Question: I'm developing my first app, and have got everything working except I have discovered a display issue on iPad, where the separator of a cell is limited in width (see screenshot)

I've tried everything that I can find on how to set the margins to 0, etc,
including:
'''
override func tableView(_ tableView: UITableView, cellForRowAt indexPath: IndexPath) -> UITableViewCell {
let myCell = tableView.dequeueReusableCell(withIdentifier: "cellId", for: indexPath) as! MyCell
myCell.preservesSuperviewLayoutMargins = false
myCell.separatorInset = UIEdgeInsets.zero
myCell.layoutMargins = UIEdgeInsets.zero
return myCell
}
'''
I'm not using storyboard and I am doing it programmatically,
Any ideas would be appreciated,
Thanks
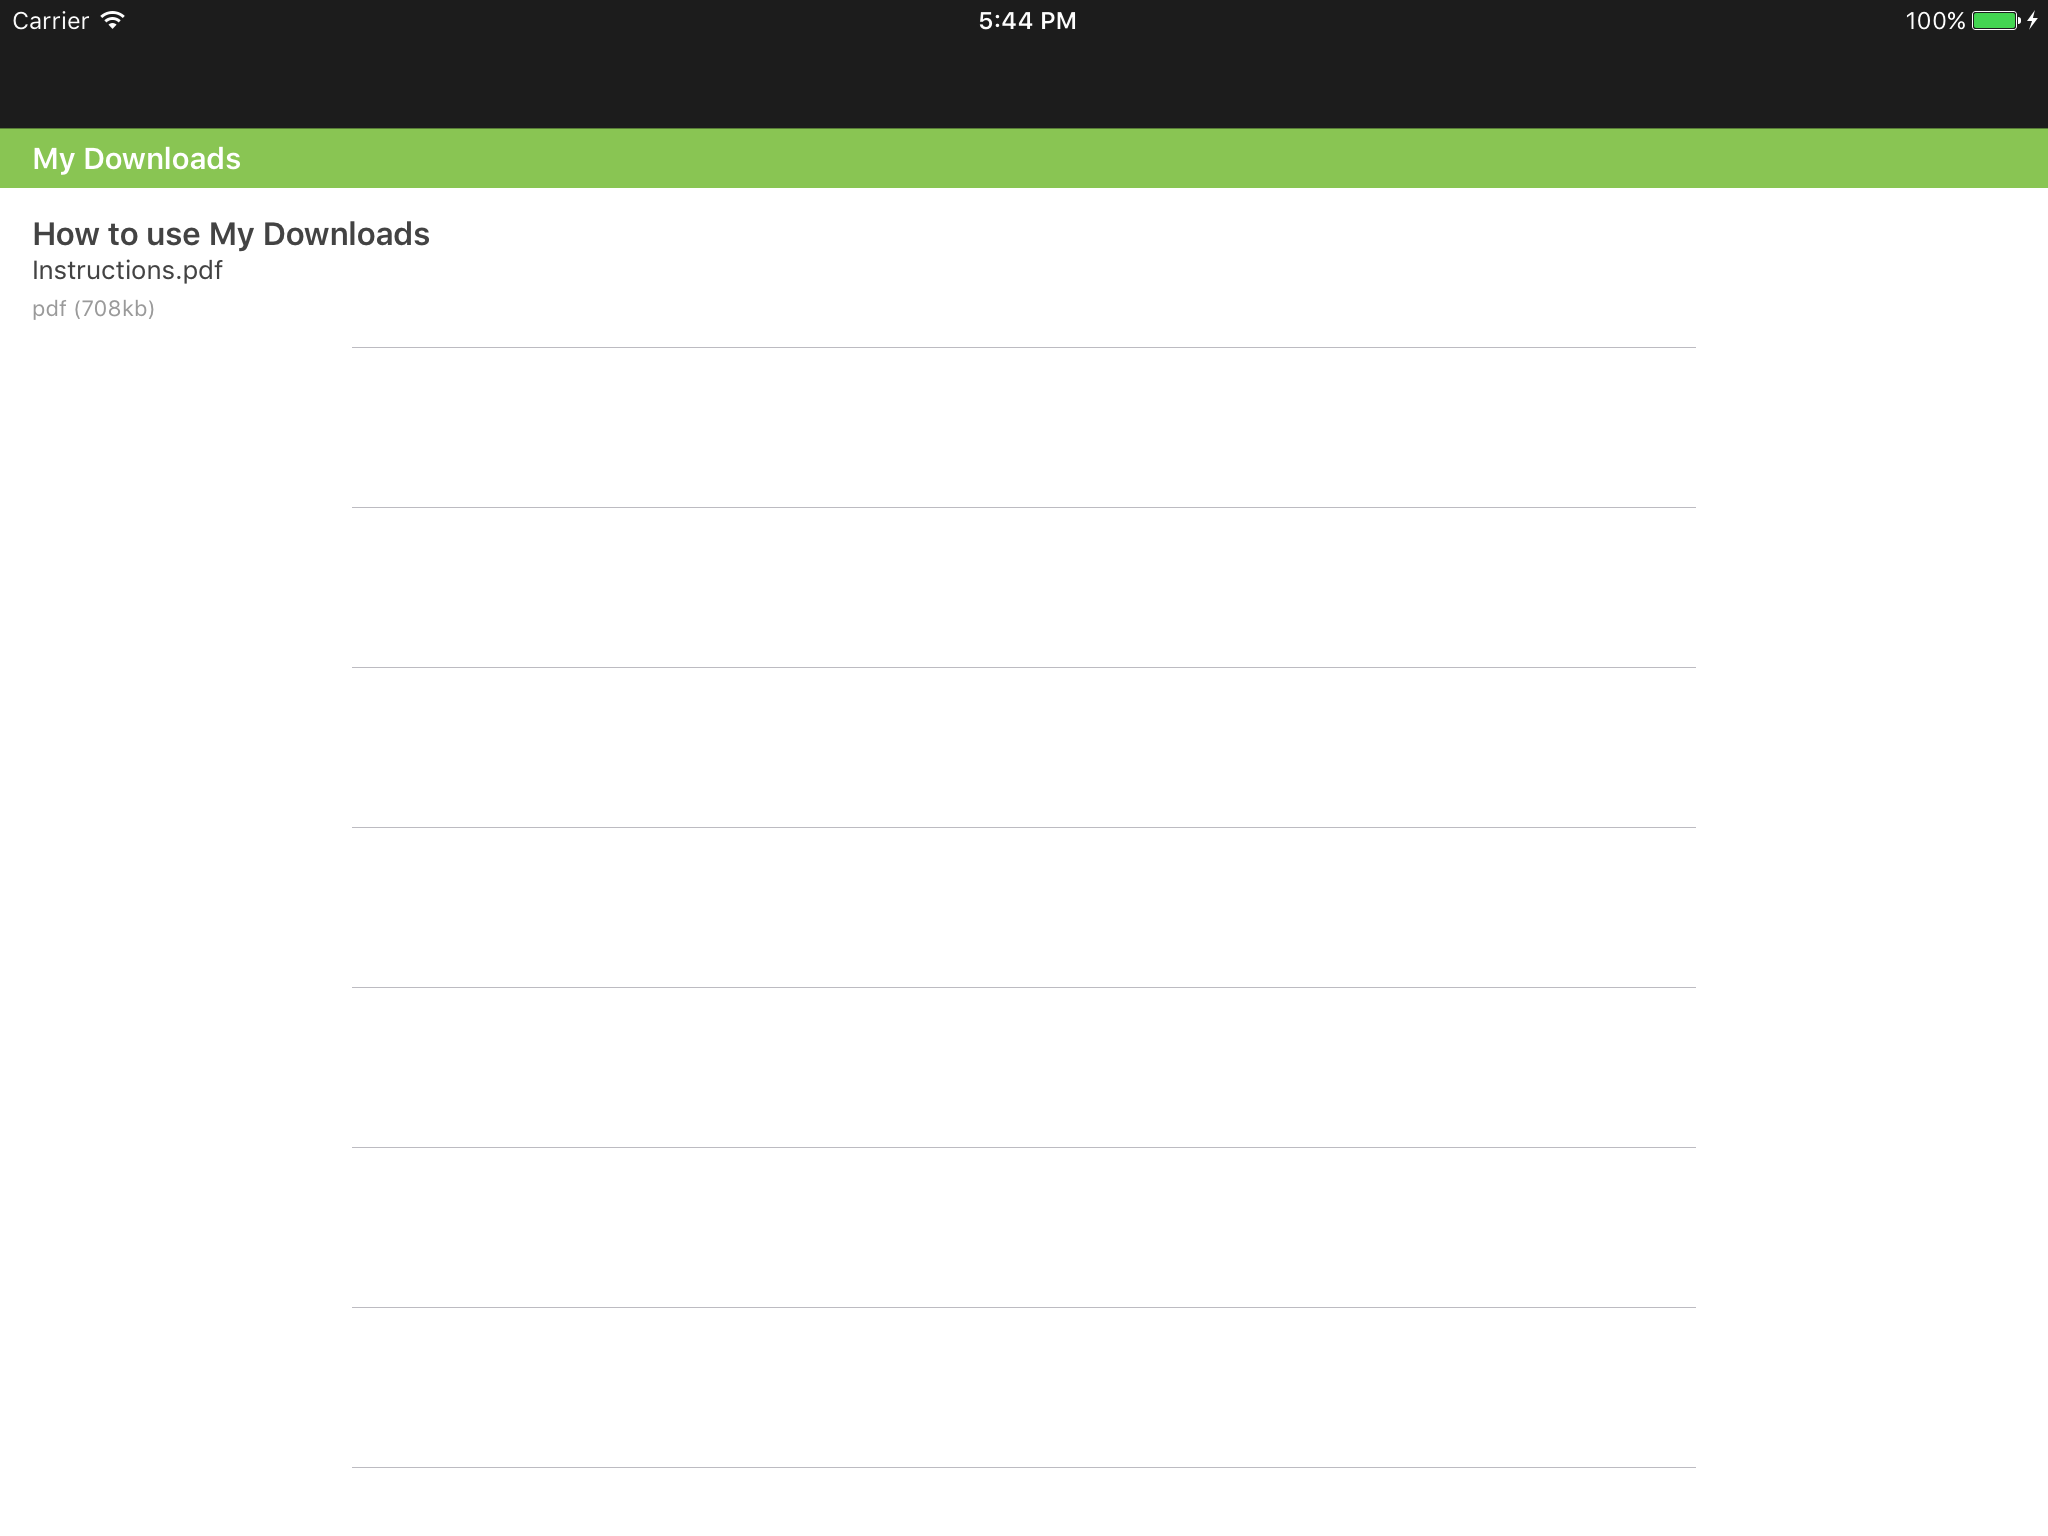
Answer: I believe it's caused by 'Readable Content Guide'. You can disable it by setting 'tableView.cellLayoutMarginsFollowReadableWidth = false'